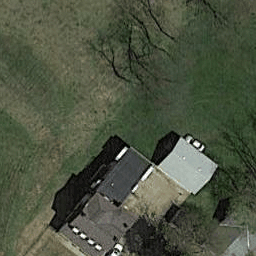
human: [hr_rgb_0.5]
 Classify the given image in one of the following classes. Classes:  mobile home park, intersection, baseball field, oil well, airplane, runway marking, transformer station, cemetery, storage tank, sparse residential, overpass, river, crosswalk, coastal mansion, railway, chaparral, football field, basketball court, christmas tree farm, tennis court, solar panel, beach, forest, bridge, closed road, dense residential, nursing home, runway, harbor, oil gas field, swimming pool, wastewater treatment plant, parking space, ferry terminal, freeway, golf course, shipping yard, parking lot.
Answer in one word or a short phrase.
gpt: sparse residential